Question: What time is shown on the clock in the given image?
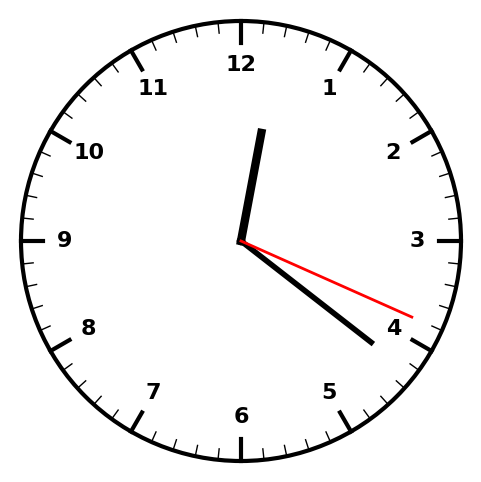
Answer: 12:21:19